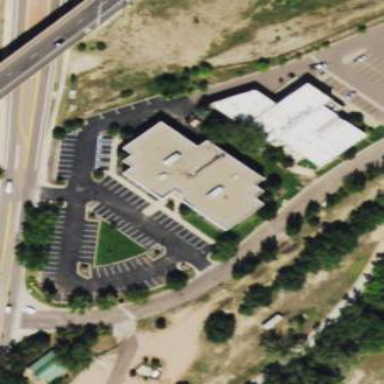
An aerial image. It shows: Office building.